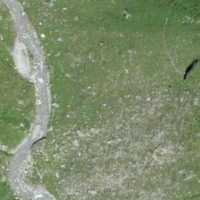
EUNIS habitat code: 23
Species observed at this site:
Parnassia palustris